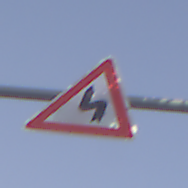
Verkehrszeichen: DoppelkurveZunaechstLinks
Umgebung: Outdoor, RoadRail
Tageszeit: SunriseSunset
Wetter: PartlyCloudy
Licht: Natural
Jahreszeit: NotSpecified
Kontrast: LowContrast